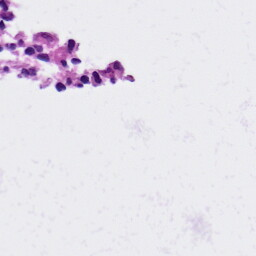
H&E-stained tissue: Lung